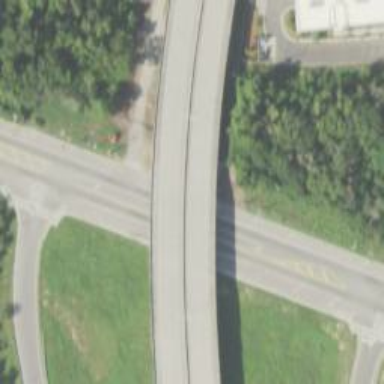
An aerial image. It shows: Cable-stayed bridge on motorway.